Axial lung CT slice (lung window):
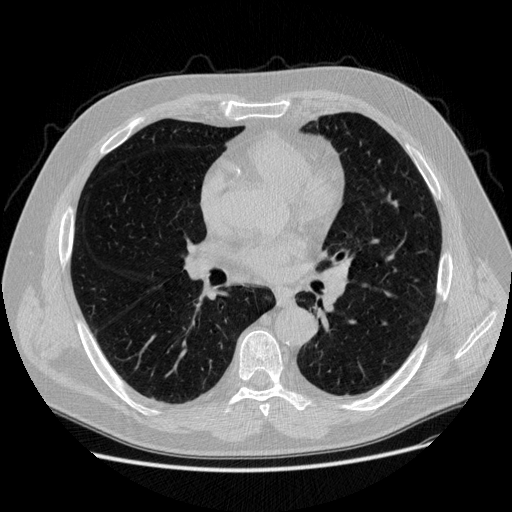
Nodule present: no